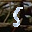
Label: 5